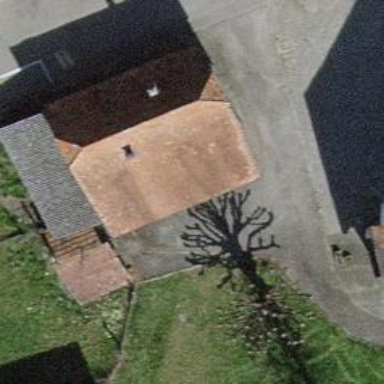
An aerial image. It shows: Shed building.